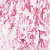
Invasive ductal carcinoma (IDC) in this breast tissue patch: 0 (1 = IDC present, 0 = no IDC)